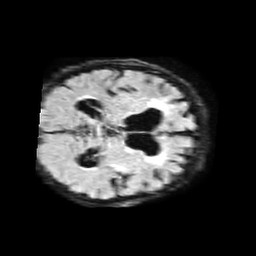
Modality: FLAIR
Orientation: axial
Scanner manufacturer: philips
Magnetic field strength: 1.5 T
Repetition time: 6 s
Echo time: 0.104 s